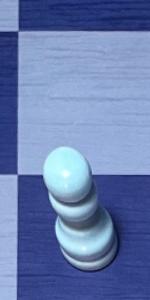
Label: Pawn_White